Field crop: maize
Growth stage: 1
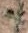
Species: atriplex